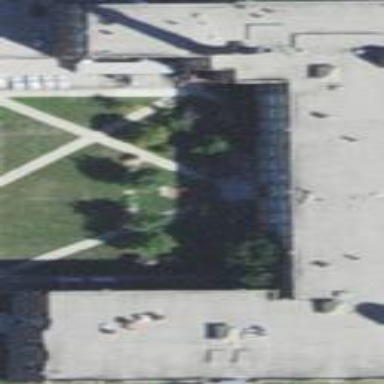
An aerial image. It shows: School building.